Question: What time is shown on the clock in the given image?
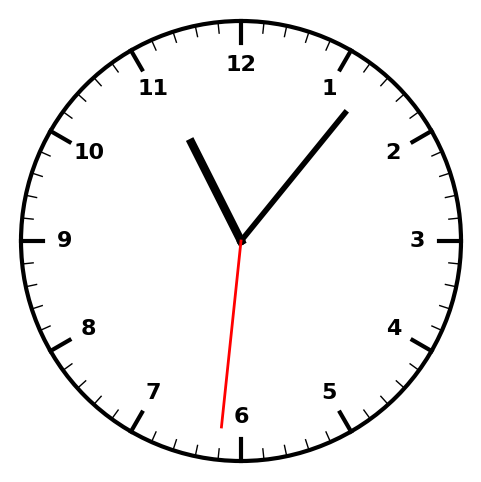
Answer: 11:06:31